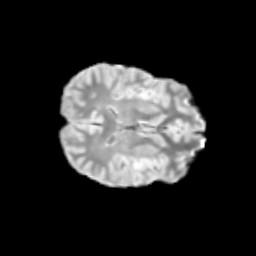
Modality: T2w
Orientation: axial
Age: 13
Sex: male
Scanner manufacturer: siemens
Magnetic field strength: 3 T
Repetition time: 3.8 s
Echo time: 0.07 s